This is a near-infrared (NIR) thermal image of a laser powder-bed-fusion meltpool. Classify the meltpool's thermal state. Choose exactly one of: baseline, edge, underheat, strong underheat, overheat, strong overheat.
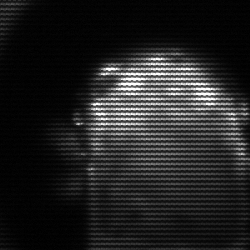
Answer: baseline